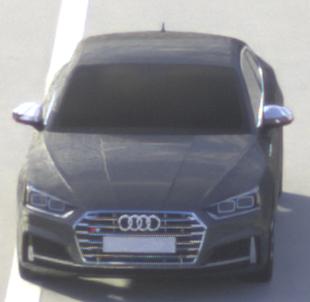
Make: Audi
Model: S5 Sportback
Detailed model: 8T Facelift
Model produced from: 2011
Model produced until: 2016
Doors: 5
Color: gray
Road condition: dry road
Daytime: morning or afternoon
Contrast: medium contrast